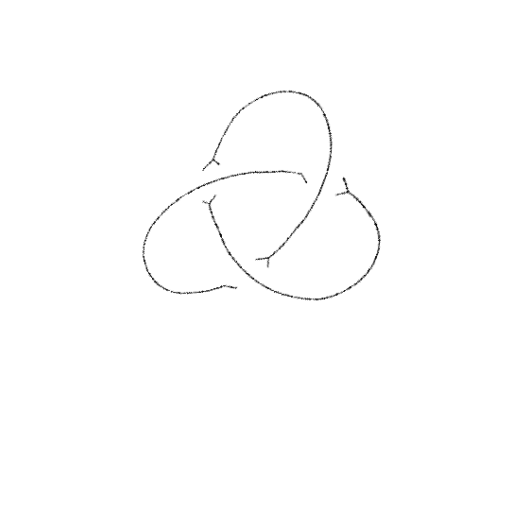
Crossing number: 3